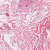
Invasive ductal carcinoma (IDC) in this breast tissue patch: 0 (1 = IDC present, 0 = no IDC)